Question: I'm trying to make a kitchen display system using a 'FlowLayout' and I'm trying to figure out a way to add another panel on the 2nd row when the first row is already full. The width of the GUI will change according to user preference. When wider, it should show more of the components per row.

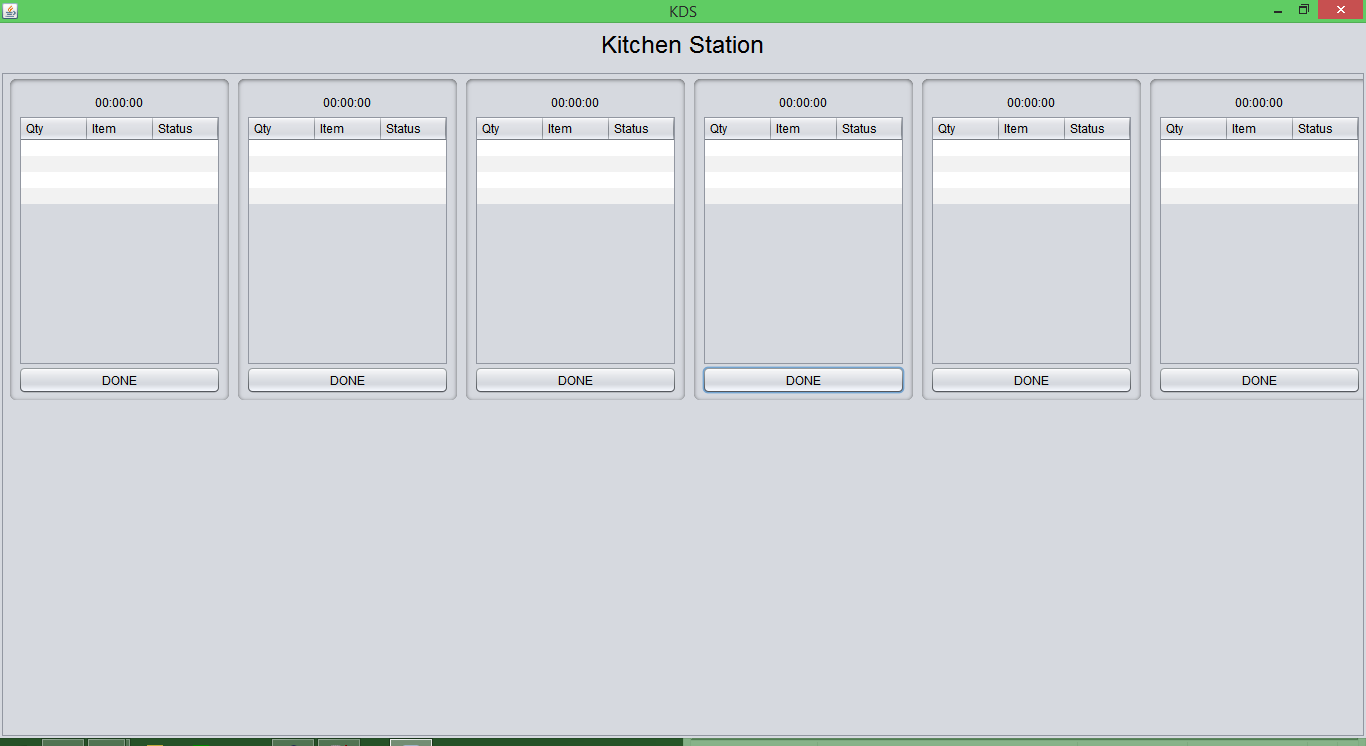
Answer: ## Approach - Variable width with WrapLayout
The 'GridLayout' solution presumes the GUI requires
For as many cols as needed to fill the width, & then show the components in as many rows as required, look to <URL>.

## Approach - Variable width with JList
A 'JList' can also be used here, since it seems all the components consist of a single (GUI) object.

'''
import java.awt.*;
import java.awt.event.ActionEvent;
import javax.swing.*;
import javax.swing.border.*;
public class ListComponents {
public static void main(String[] args) {
Runnable r = new Runnable() {
@Override
public void run() {
String[] listData = {
"Component 1", "Component 2", "Component 3",};
final DefaultListModel<String> model
= new DefaultListModel<String>();
for (String datum : listData) {
model.addElement(datum);
}
JList list = new JList(model);
list.setLayoutOrientation(JList.HORIZONTAL_WRAP);
list.setVisibleRowCount(-1);
list.setCellRenderer(new ObjectCellRenderer());
Action addAction = new AbstractAction("Add New") {
@Override
public void actionPerformed(ActionEvent e) {
model.addElement("New Component");
}
};
JButton addNew = new JButton(addAction);
JPanel ui = new JPanel(new BorderLayout(3, 3));
ui.setBorder(new EmptyBorder(4, 4, 4, 4));
ui.add(new JScrollPane(list), BorderLayout.CENTER);
ui.add(addNew, BorderLayout.PAGE_START);
JFrame f = new JFrame("Component List");
f.setDefaultCloseOperation(JFrame.DISPOSE_ON_CLOSE);
f.setContentPane(ui);
f.pack();
f.setLocationByPlatform(true);
f.setVisible(true);
}
};
SwingUtilities.invokeLater(r);
}
}
class ObjectCellRenderer extends DefaultListCellRenderer {
Border border = new EmptyBorder(20, 5, 20, 5);
public Component getListCellRendererComponent(
JList list,
Object value,
int index,
boolean isSelected,
boolean cellHasFocus) {
JLabel label = (JLabel) super.getListCellRendererComponent(
list, value, index, isSelected, cellHasFocus);
label.setBorder(border);
return label;
}
}
'''
## Approach - Fixed width with GridLayout
Using a 'GridLayout', when we know we always want a fixed number per row, regardless of width.
'''
JPanel mainPanel = new JPanel(new GridLayout(0,6));
'''
See <URL>:
> Creates a grid layout with the specified number of rows and columns. All components in the layout are given equal size.One, but not both, of which means that any number of objects can be placed in a row or in a column.
See <URL>' for the labels beneath